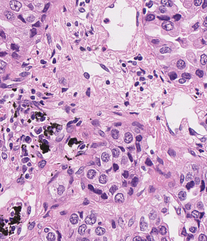
Tumor epithelial tissue: yes
Tumor-associated stroma tissue: yes
Normal tissue: no